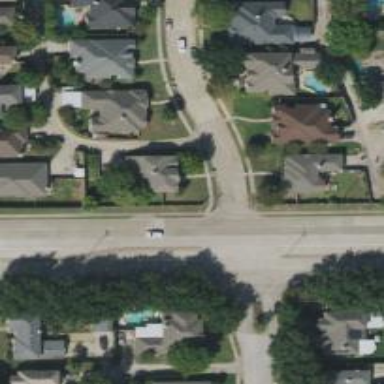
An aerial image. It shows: Secondary road with separate sidewalk.